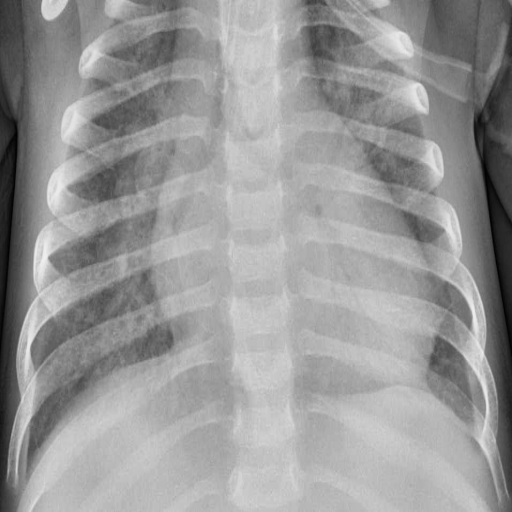
Finding: PNEUMONIA